Question: I am using third party tool [jotForm] for creating forms on my wordpress website and I noticed in Firfox, all text boxes are coming inside the container wherease in chrome and IE they are exeeding. I applied 100% width on textboxes so that they could be adjustable in any resolution.
Here is the screenshot of different browsers

And here is the URL where you can see the form <URL>
Also, I injected custom css for my form
'''
.form-textarea, .form-textbox {
padding: 4px 0;
border: solid 1px #AAA;
outline: 0;
font-size:12px !important;
font-family: Verdana, Tahoma, sans-serif;
background: #fff;
box-shadow: rgba(0,0,0, 0.1) 0px 0px 8px;
-moz-box-shadow: rgba(0,0,0, 0.1) 0px 0px 8px;
-webkit-box-shadow: rgba(0,0,0, 0.1) 0px 0px 8px;
width:100% !important;
}
.form-textarea {
height: 40px;
line-height: 100%;
font-family: verdana !important;
}
input:hover, textarea:hover,
input:focus, textarea:focus {
border-color: #C9C9C9;
-webkit-box-shadow: rgba(0, 0, 0, 0.15) 0px 0px 8px;
}
.form-all{
float:left;
padding-top: 0px !important;
width:100% !important;
}
.form-input { width: 100% !important; }
.form-line-error {background:none repeat scroll 0 0;}
.form-error-message { display: none !important; }
.form-label-left {
display:none;
}
.form-validation-error {border: 1px solid #C85959 !important;}
.form-button-error { color: #C85959;}
'''
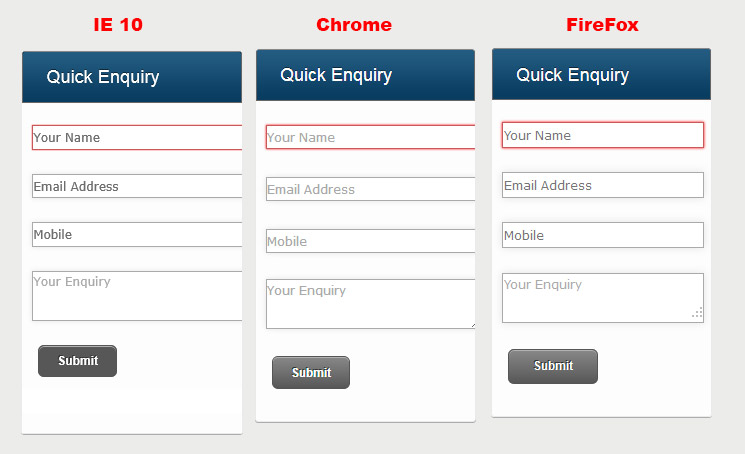
Answer: Remove the padding from your list items and add it to your list since it is adding to the 100% width
'''
.form-line {
/* padding: 10px; remove this*/
}
.form-section, .form-section-closed {
padding: 10px
}
'''